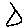
Label: triangle